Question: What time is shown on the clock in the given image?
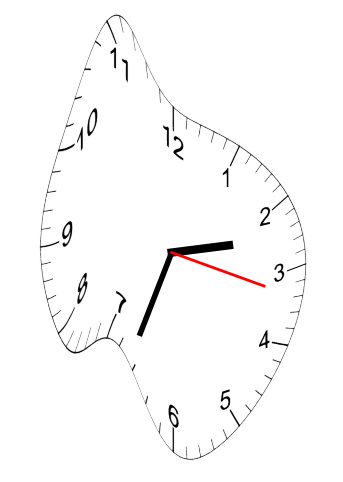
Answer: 02:33:17